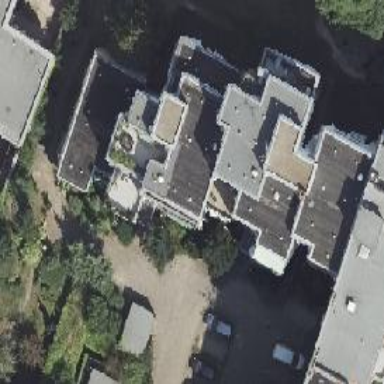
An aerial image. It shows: Building consisting of apartments.